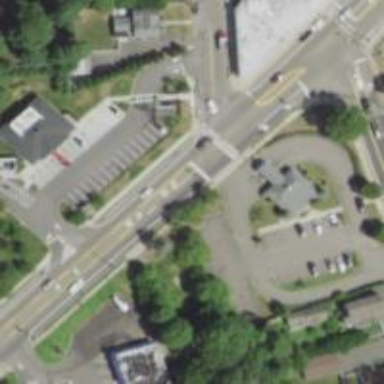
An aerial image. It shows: Marked crossing on footway.